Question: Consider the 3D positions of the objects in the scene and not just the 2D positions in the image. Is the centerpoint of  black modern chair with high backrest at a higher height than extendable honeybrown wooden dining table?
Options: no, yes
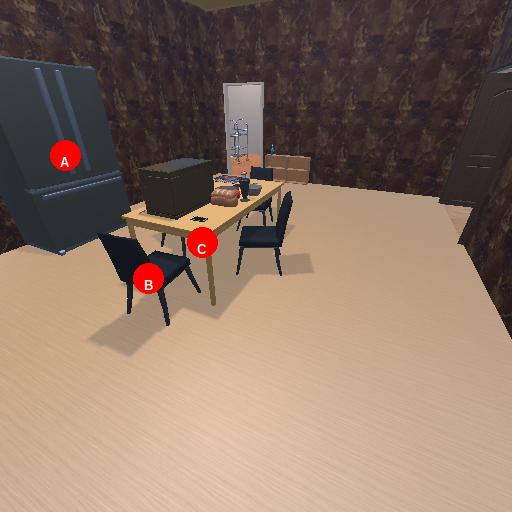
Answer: no